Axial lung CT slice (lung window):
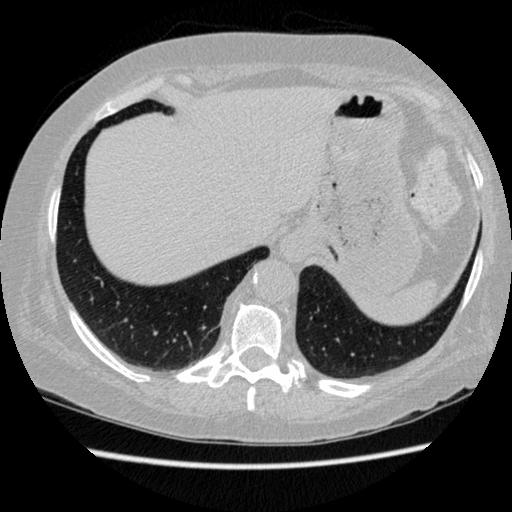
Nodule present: no